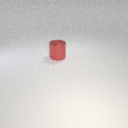
large red metal cylinder